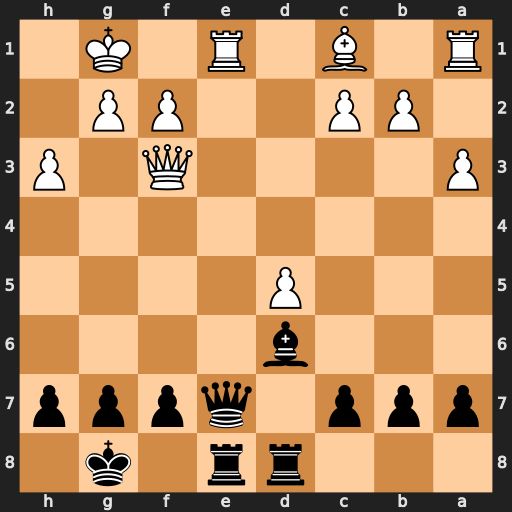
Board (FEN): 3rr1k1/ppp1qppp/3b4/3P4/8/P4Q1P/1PP2PP1/R1B1R1K1
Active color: b
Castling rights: -
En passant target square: -
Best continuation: Qxe1#